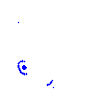
Particle: kaon